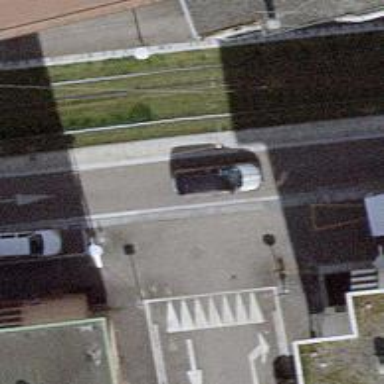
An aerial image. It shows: Residential road with asphalt surface. There is street side parking available on the right side.